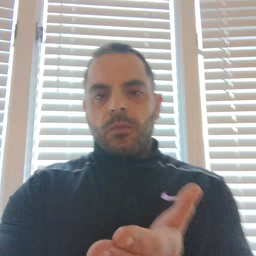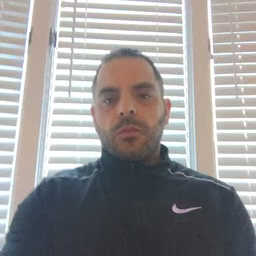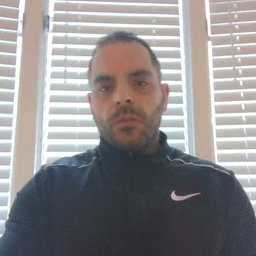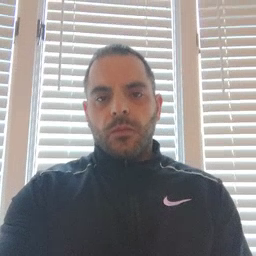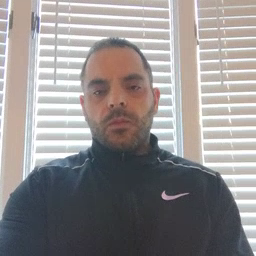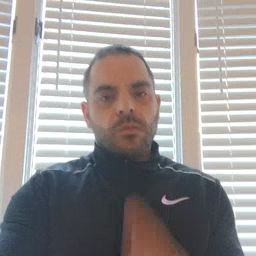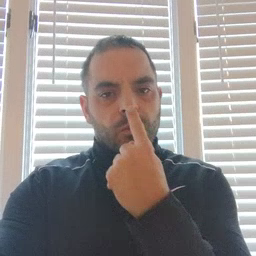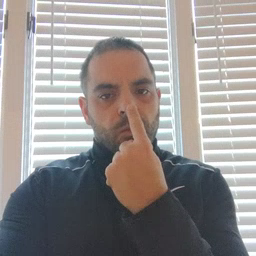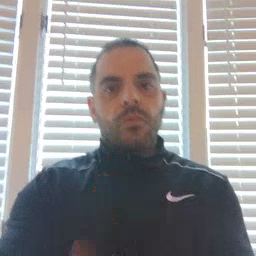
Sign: nose